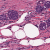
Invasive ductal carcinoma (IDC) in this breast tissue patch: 0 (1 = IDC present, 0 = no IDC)